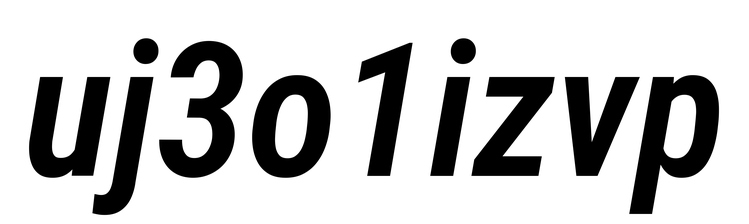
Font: Roboto-Italic_Condensed_SemiBold_Italic